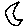
Label: moon